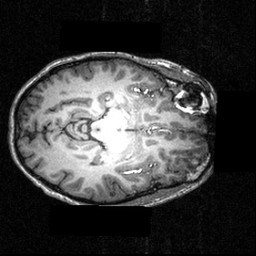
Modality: T1w
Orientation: axial
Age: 26
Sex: female
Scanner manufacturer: siemens
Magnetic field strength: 3.951 T
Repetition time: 1.5 s
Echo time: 0.00335 s